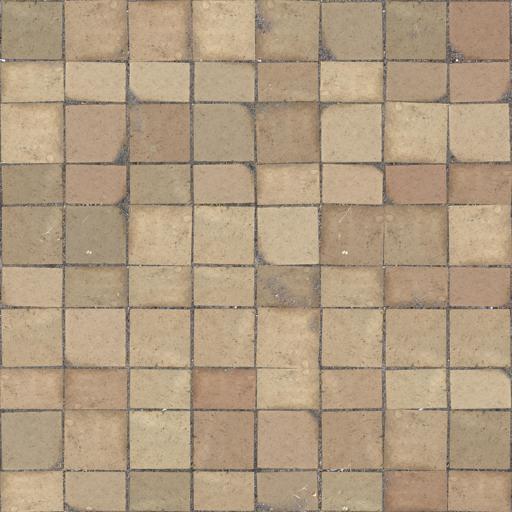
Tags: brown dirt dirty tiled tiles yellow